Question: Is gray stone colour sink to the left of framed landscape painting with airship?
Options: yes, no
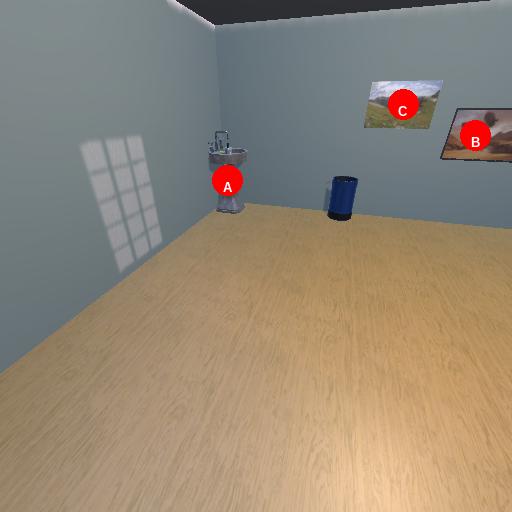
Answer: yes